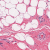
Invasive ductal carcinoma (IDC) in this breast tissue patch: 0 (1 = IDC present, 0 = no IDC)